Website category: sports
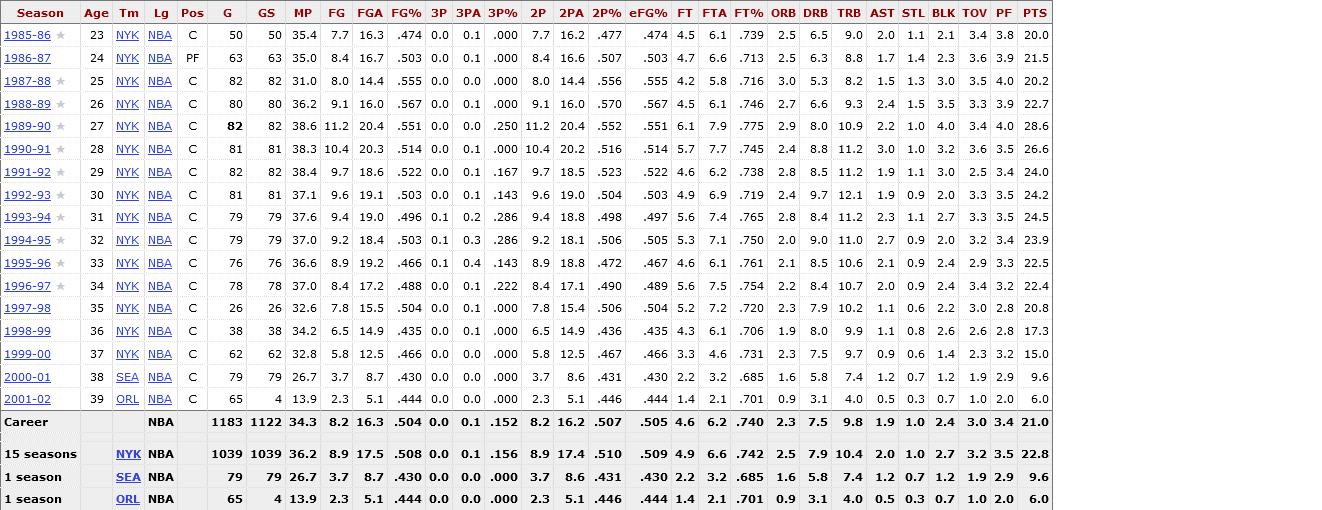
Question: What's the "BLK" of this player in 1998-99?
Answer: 2.6

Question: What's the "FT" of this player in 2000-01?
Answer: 2.2

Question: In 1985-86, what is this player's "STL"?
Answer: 1.1

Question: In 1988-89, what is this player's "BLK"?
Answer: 3.5

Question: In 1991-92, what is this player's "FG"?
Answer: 9.7

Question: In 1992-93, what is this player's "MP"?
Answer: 37.1

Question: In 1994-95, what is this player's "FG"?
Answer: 9.2

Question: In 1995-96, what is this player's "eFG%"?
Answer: .467

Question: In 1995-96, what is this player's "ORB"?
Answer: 2.1

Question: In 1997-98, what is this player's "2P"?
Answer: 7.8

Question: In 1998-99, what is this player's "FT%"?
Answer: .706

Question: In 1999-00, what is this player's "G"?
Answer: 62

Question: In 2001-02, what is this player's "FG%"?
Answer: .444

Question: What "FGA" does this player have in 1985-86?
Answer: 16.3

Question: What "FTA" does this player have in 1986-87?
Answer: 6.6

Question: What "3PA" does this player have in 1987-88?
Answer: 0.0

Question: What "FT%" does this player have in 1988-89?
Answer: .746

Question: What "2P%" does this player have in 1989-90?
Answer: .552

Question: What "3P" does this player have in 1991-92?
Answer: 0.0

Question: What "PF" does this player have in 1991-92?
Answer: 3.4

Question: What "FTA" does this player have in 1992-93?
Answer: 6.9

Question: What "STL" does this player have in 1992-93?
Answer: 0.9

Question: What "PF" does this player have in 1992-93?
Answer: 3.5

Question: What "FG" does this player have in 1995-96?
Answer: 8.9

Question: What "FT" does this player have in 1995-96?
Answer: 4.6

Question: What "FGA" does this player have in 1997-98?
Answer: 15.5

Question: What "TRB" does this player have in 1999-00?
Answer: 9.7

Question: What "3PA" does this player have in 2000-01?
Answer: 0.0

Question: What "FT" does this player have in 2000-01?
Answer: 2.2

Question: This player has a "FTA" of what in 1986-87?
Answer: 6.6

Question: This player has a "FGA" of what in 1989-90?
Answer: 20.4

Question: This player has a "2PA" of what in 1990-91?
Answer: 20.2

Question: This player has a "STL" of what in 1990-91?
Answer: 1.0

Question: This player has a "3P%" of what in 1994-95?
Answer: .286

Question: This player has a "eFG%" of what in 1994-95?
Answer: .505

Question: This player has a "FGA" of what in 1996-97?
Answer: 17.2

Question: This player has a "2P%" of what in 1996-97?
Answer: .490

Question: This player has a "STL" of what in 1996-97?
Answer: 0.9

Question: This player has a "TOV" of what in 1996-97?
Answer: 3.4

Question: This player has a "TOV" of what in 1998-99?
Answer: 2.6

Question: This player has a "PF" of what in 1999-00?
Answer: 3.2

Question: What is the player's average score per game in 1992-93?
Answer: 24.2

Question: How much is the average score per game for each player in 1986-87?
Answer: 21.5

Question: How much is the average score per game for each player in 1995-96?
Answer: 22.5

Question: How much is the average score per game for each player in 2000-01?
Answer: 9.6

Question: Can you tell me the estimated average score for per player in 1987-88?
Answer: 20.2

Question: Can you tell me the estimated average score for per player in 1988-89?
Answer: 22.7

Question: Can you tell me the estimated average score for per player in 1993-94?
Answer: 24.5

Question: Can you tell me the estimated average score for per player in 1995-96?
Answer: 22.5

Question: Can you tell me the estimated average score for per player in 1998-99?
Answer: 17.3

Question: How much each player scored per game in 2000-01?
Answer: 9.6

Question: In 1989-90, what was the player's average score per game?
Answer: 28.6

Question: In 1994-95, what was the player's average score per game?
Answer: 23.9

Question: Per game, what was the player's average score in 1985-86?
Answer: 20.0

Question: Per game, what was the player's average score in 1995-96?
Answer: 22.5

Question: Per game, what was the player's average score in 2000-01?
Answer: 9.6